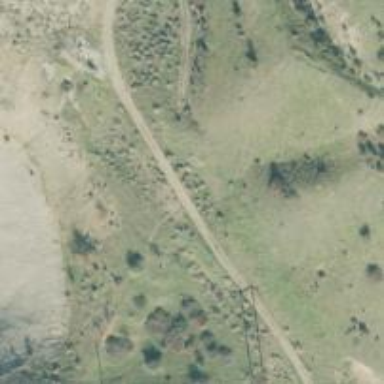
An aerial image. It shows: Track road with excellent trail visibility.